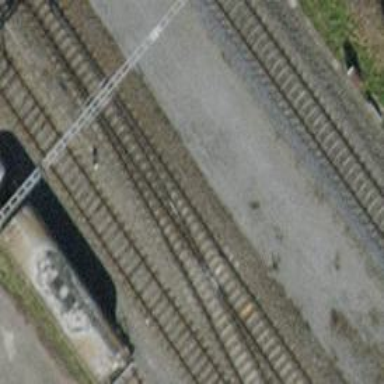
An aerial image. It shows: Single-track electrified railway siding with contact line.